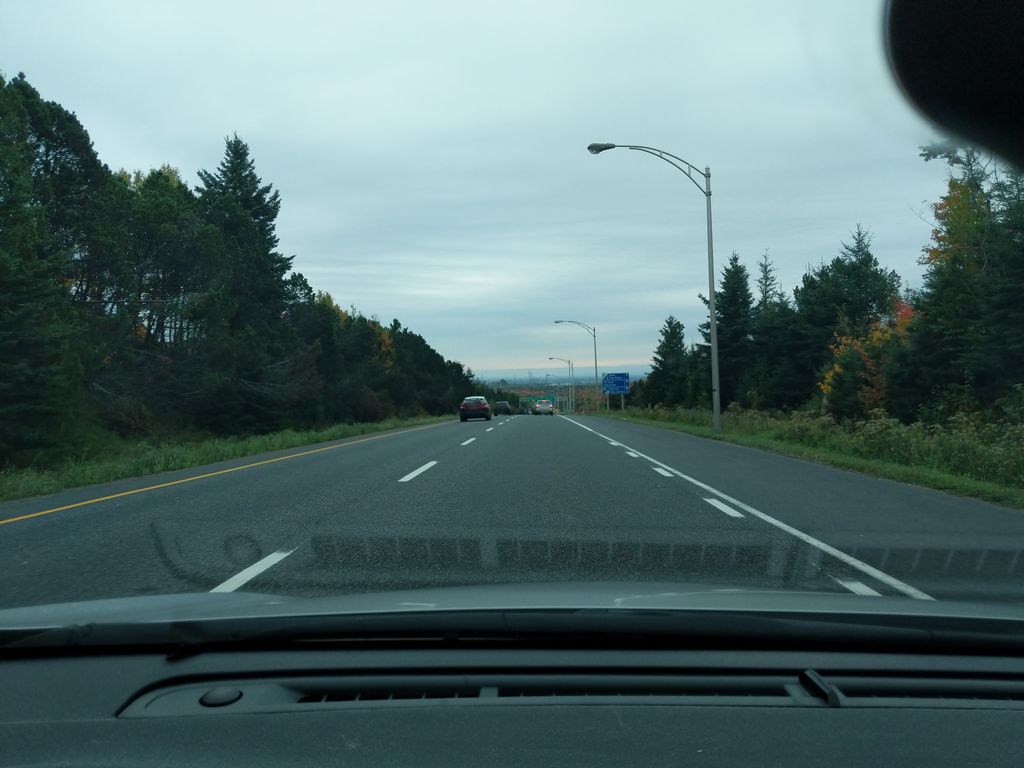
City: quebec_city